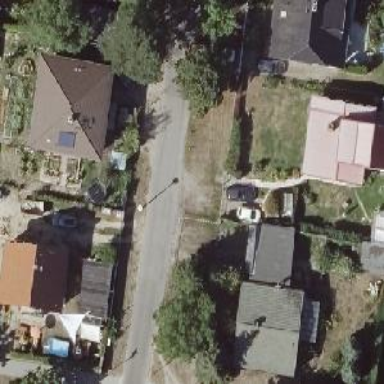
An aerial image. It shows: Residential road with asphalt surface and no sidewalk.